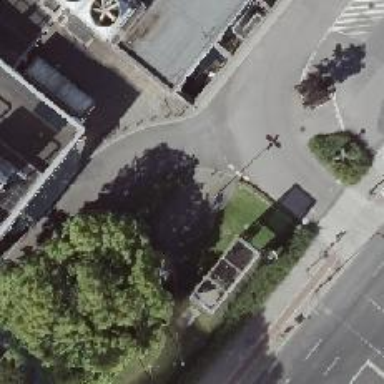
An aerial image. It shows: Taxi stand.